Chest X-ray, AP view. Patient: 53 years old, sex M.
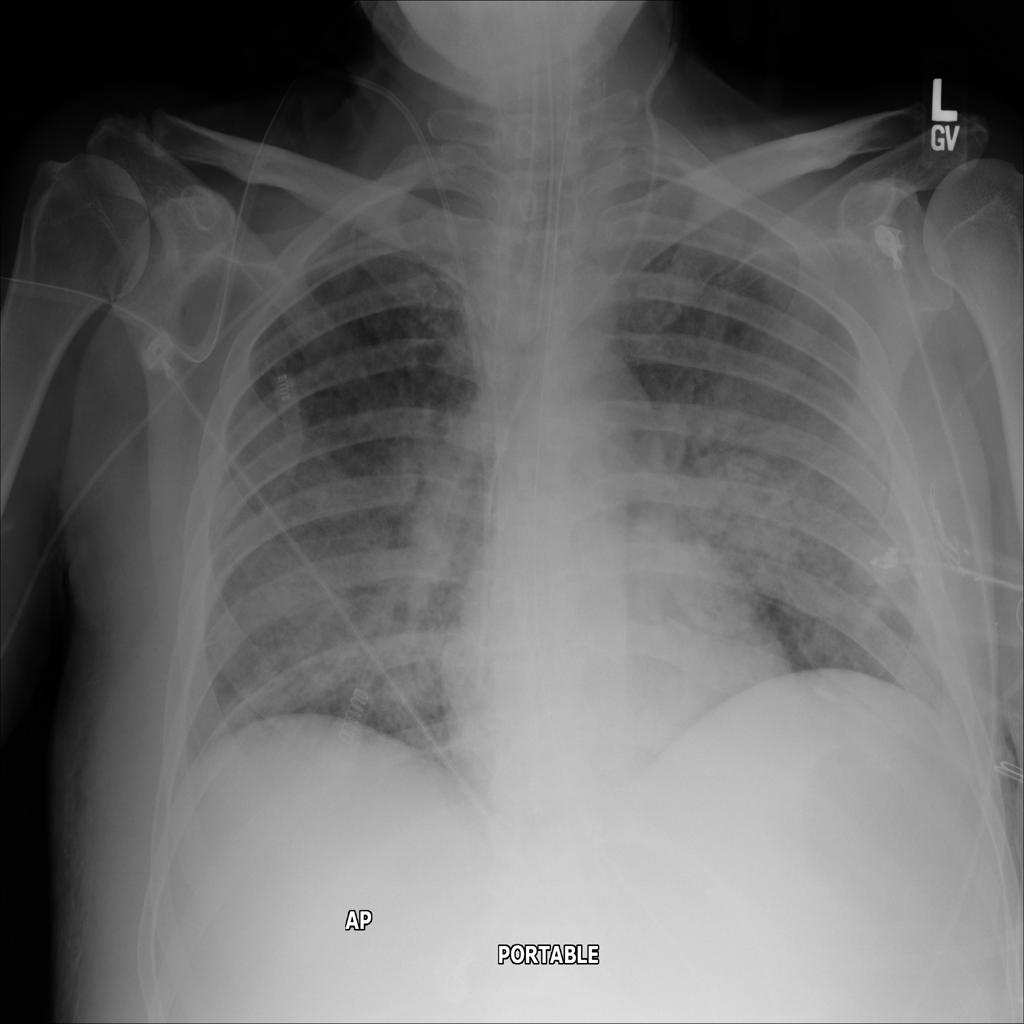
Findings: Infiltration